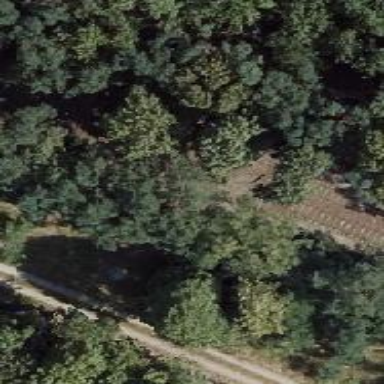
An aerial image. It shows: Unmarked tram railway crossing.